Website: ulta-beauty
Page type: billing-address
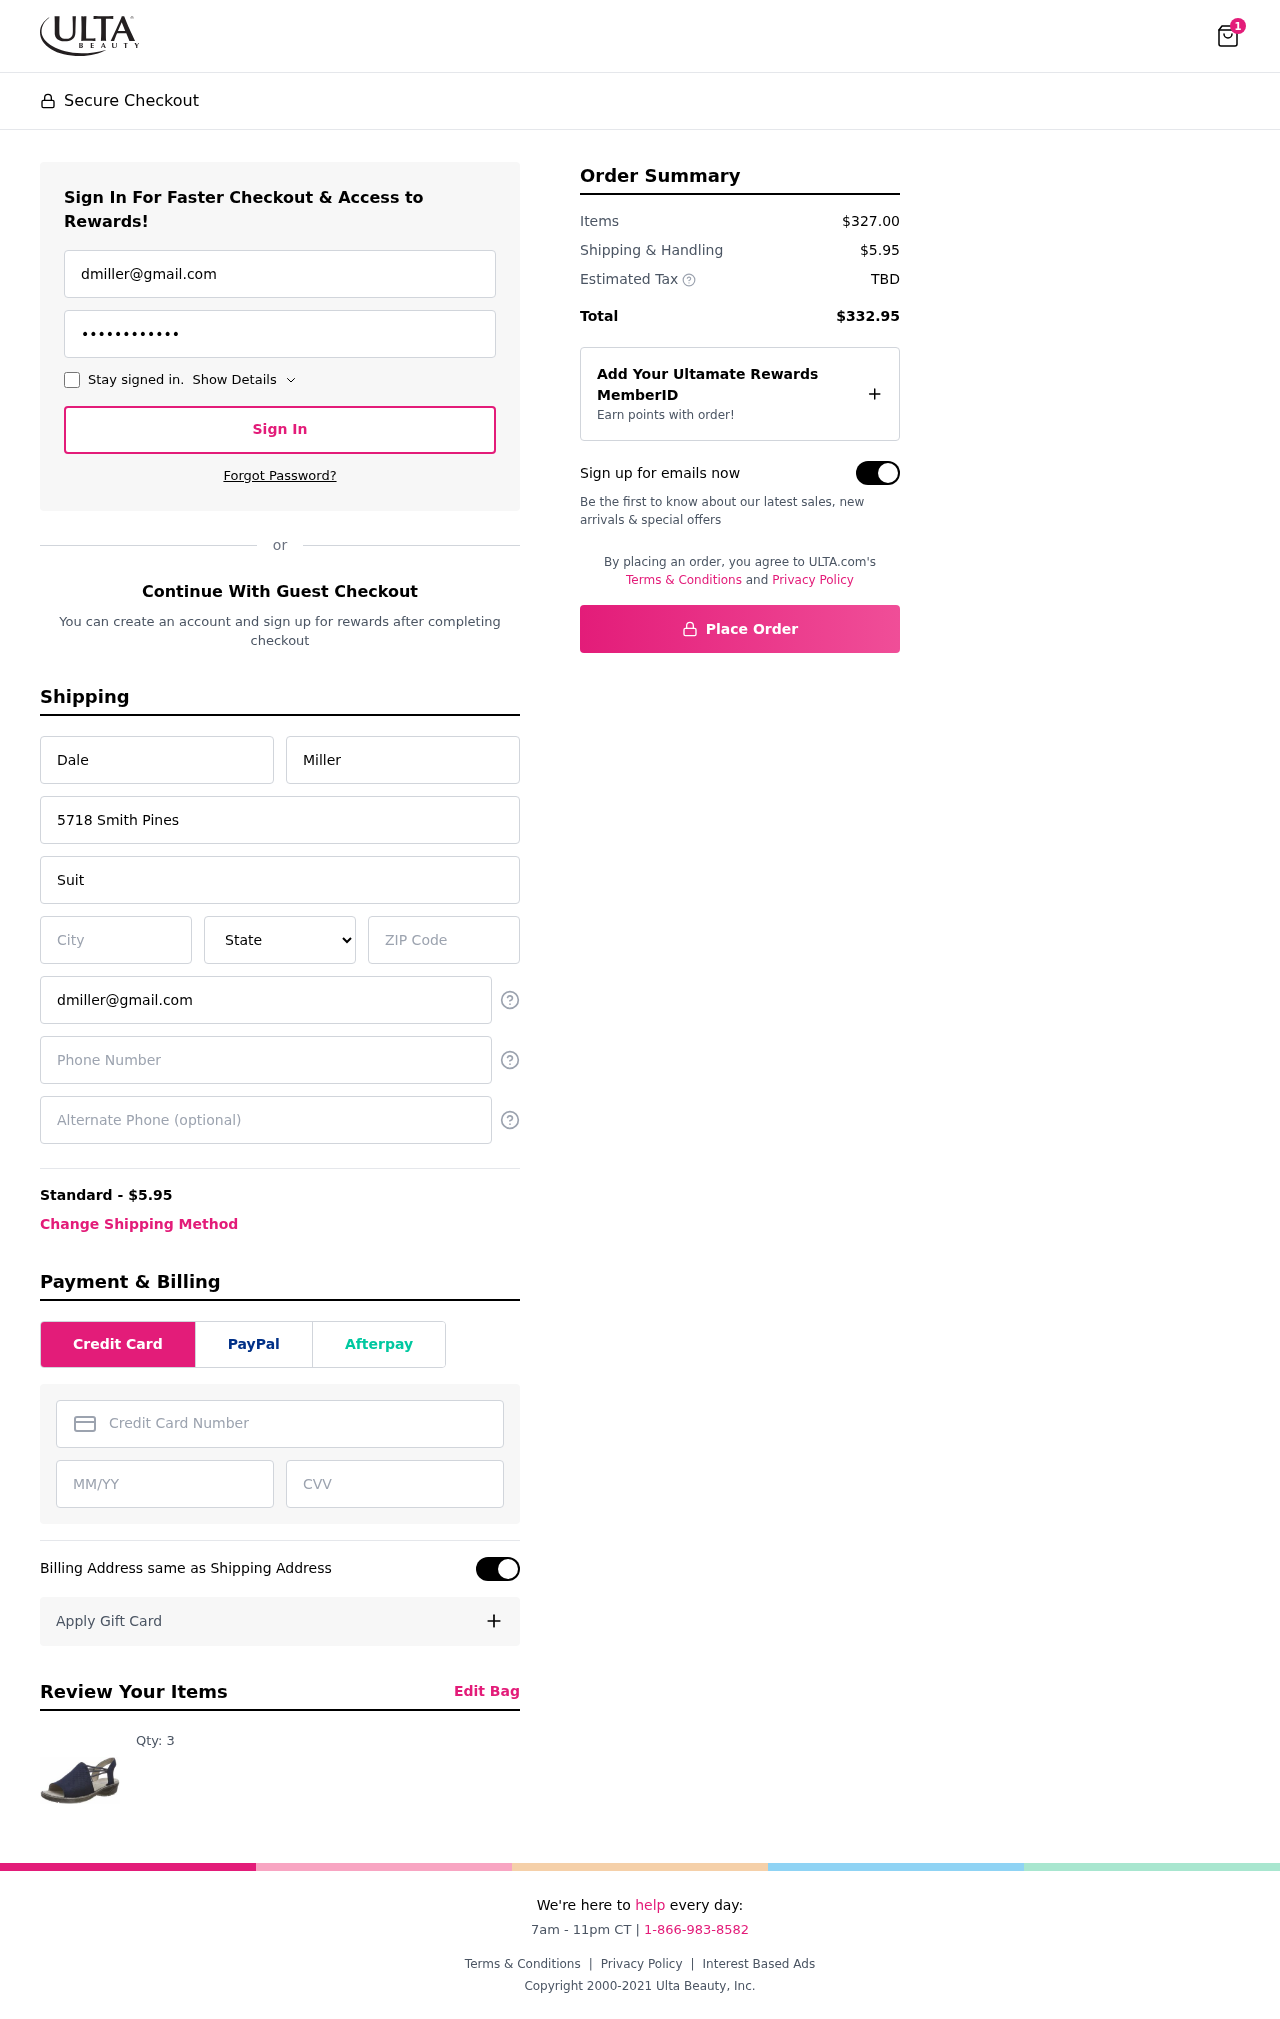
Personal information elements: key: PII_STATE
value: North Dakota
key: PII_EMAIL
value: dmiller@gmail.com
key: PII_FIRSTNAME
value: Dale
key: PII_LASTNAME
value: Miller
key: PII_STREET
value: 5718 Smith Pines
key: PII_STREET2
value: Suite 904
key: PII_CITY
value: Riversbury
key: PII_POSTCODE
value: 67706
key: PII_PHONE
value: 8257595058
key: PII_CARD_NUMBER
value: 6590 1491 3266 4499
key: PII_CARD_EXPIRY
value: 03/27
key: PII_CARD_CVV
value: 499
Product elements: key: PRODUCT1_QUANTITY
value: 3
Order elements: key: ORDER_NUM_ITEMS
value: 1
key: ORDER_SHIPPING_COST
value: $5.95
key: ORDER_SUBTOTAL
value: $327.00
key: ORDER_TOTAL
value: $332.95